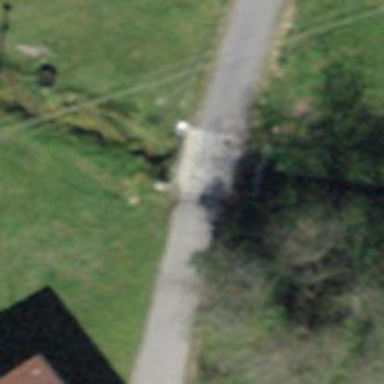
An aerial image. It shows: Residential road with asphalt surface that goes over bridge. The tracktype is grade1 and there is no sidewalk.